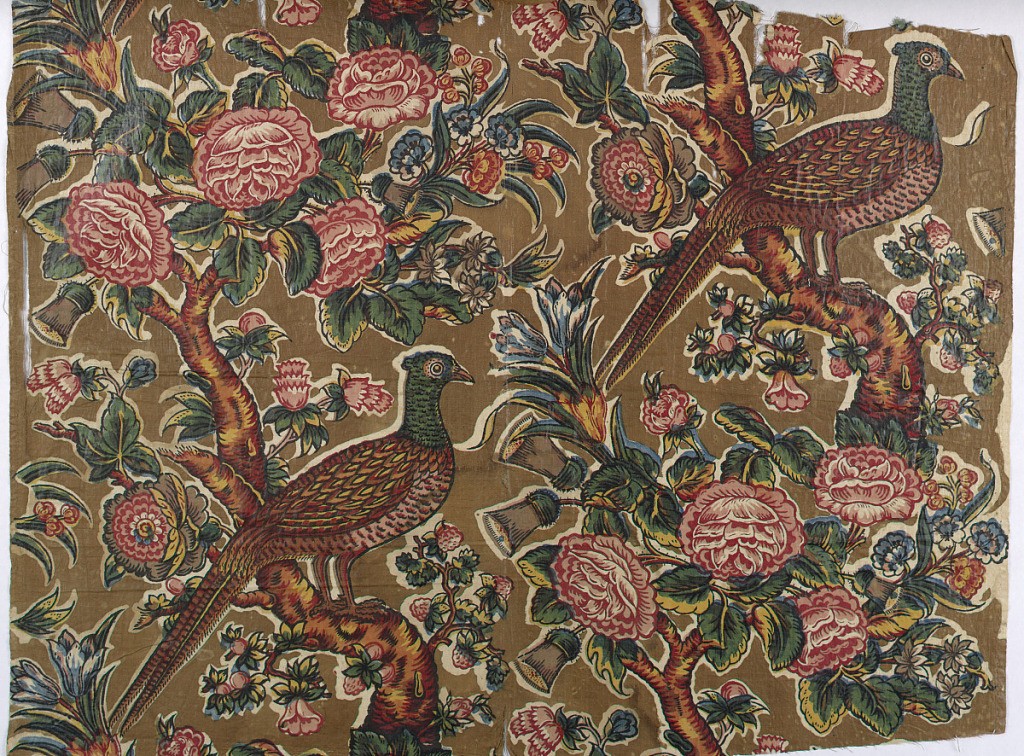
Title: Textile
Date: ca. 1810
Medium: cotton Technique: block printed on plain weave using seven colors
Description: Pheasant on a branch in half-drop repeat.